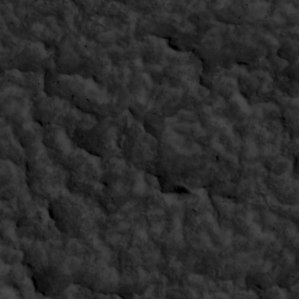
Label: non_frost